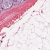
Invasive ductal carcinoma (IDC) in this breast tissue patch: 0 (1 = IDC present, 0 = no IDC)